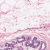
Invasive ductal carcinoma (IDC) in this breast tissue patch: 0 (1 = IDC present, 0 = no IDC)